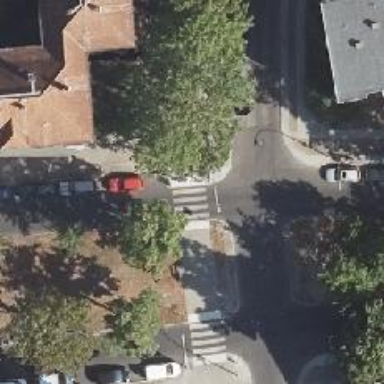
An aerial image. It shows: Marked zebra crossing with pedestrian island.